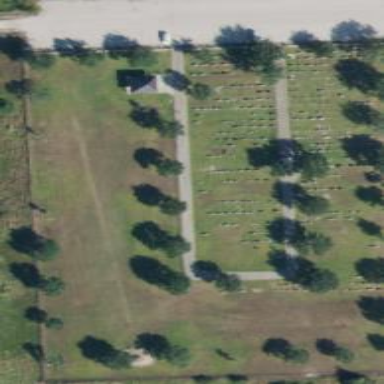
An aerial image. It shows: Cemetery.